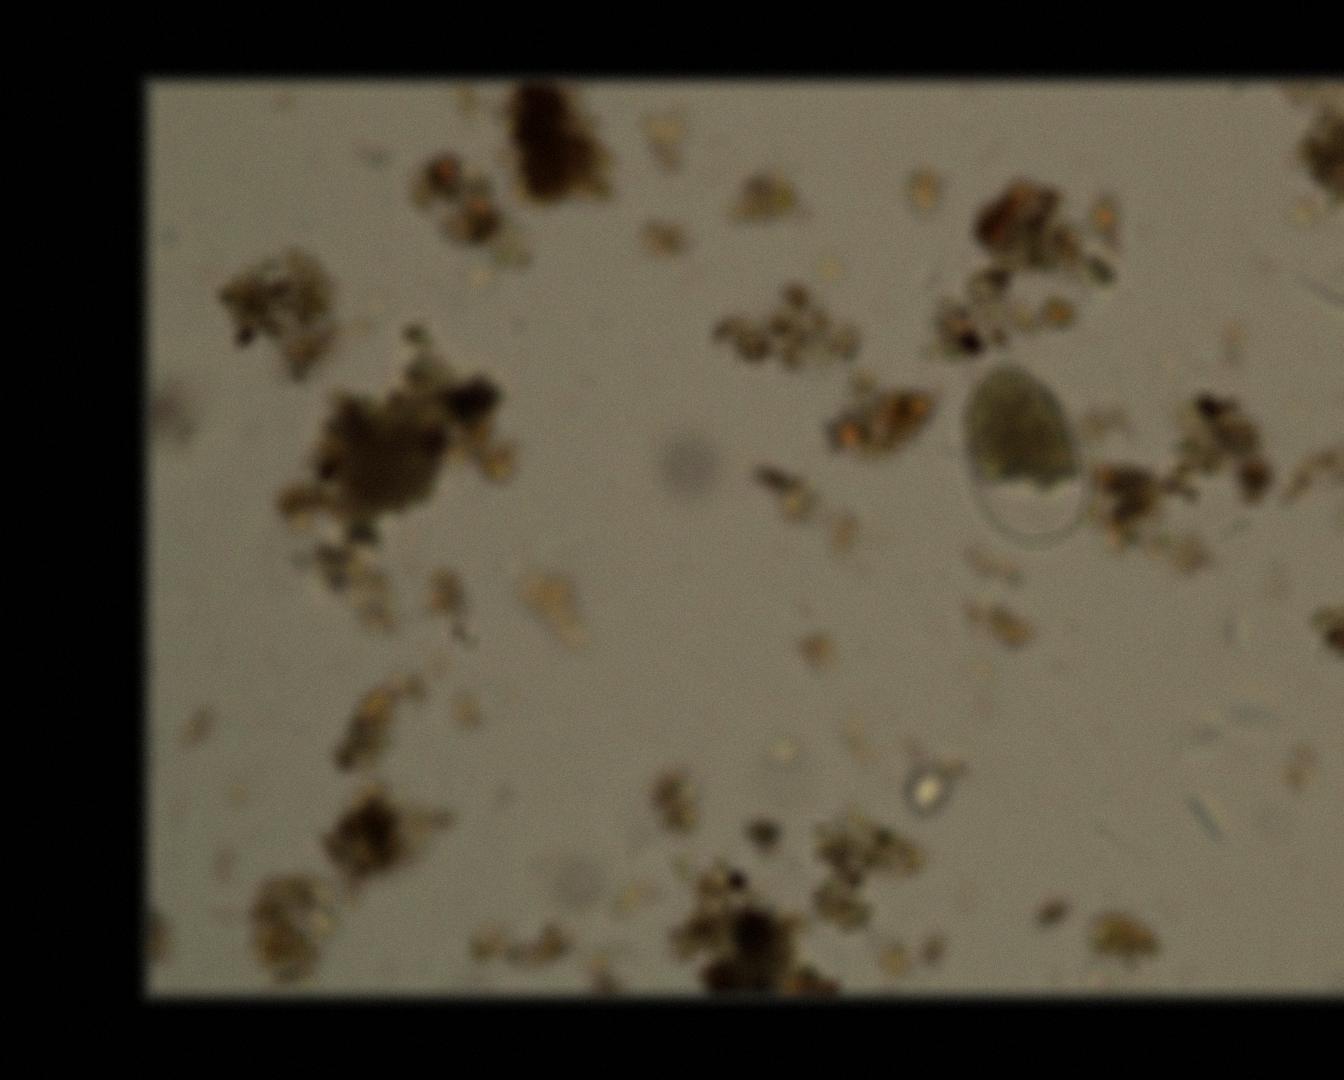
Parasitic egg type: Hookworm egg